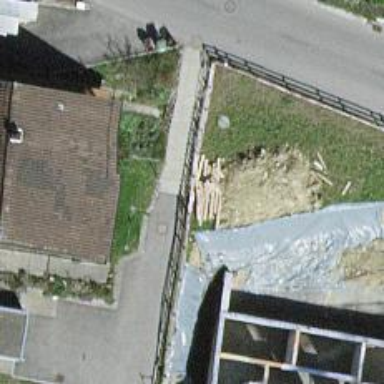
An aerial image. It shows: Set of concrete steps.